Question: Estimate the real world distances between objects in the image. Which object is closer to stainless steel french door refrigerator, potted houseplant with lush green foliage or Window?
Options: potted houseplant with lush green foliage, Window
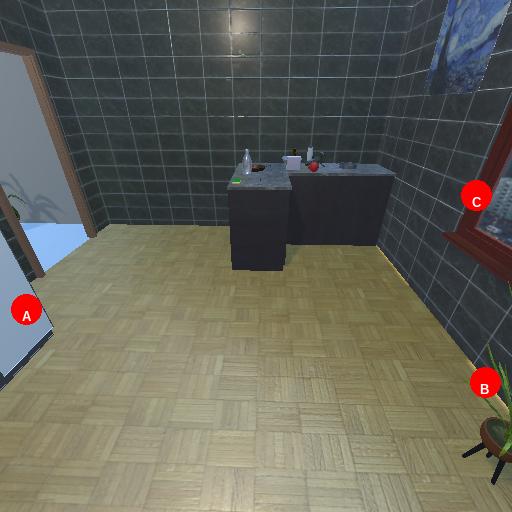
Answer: potted houseplant with lush green foliage